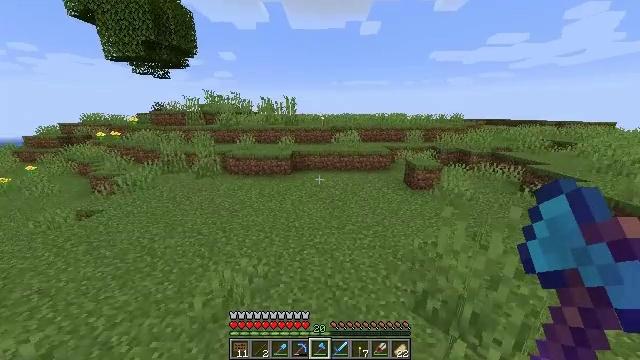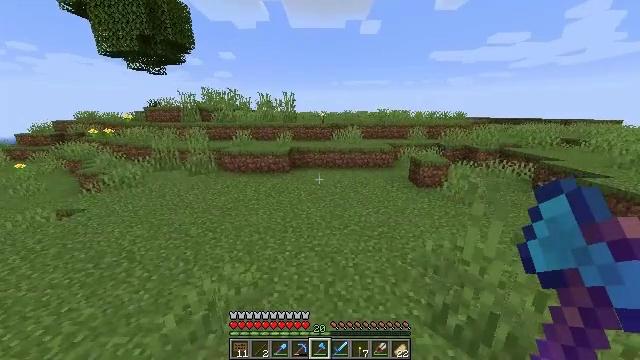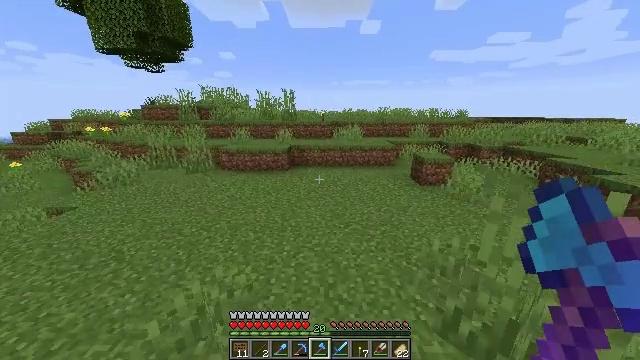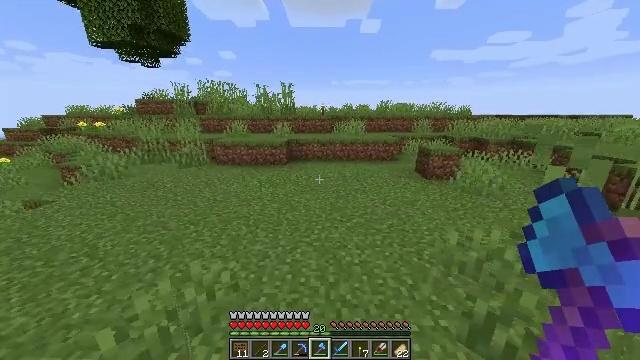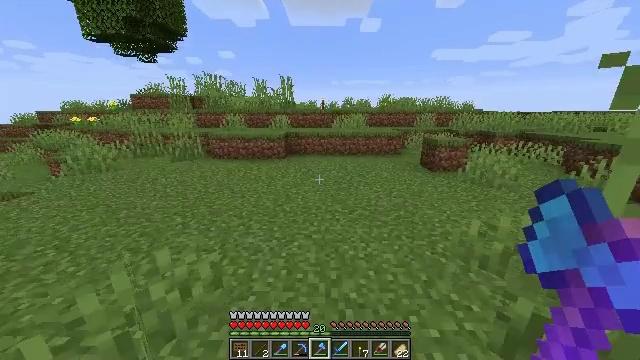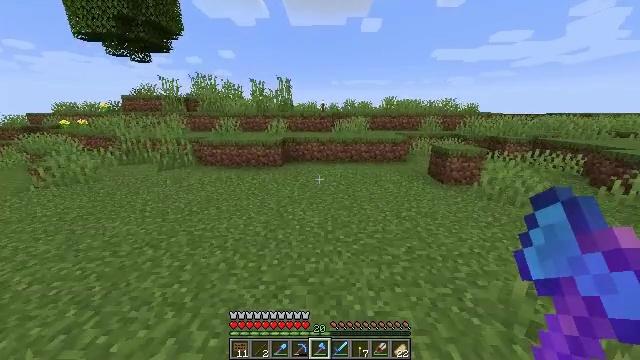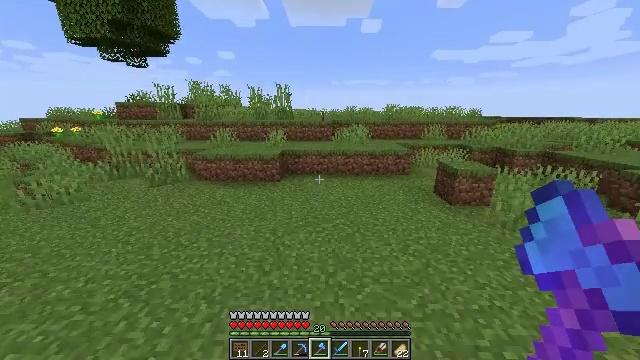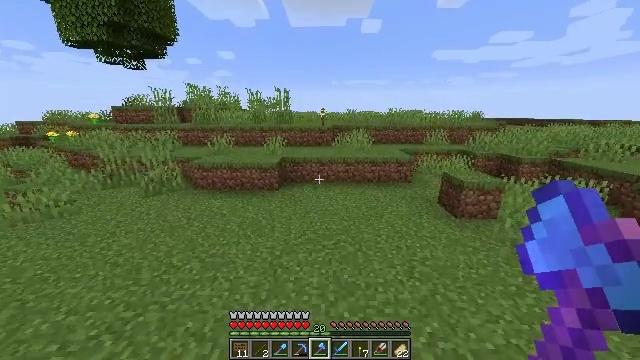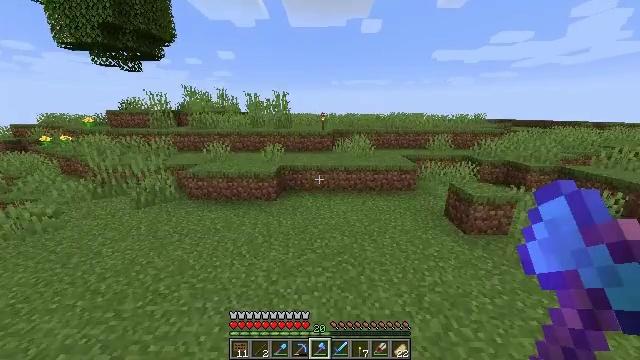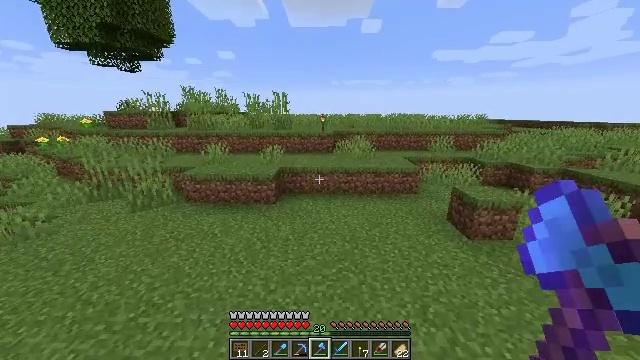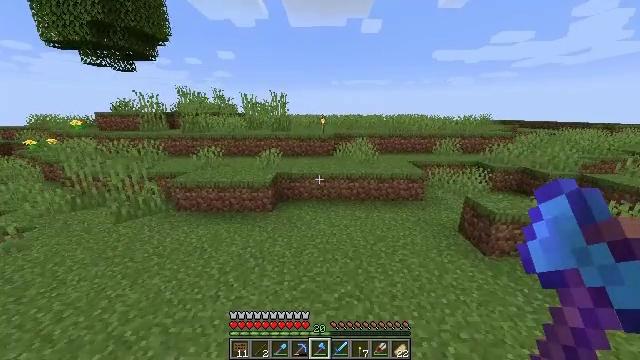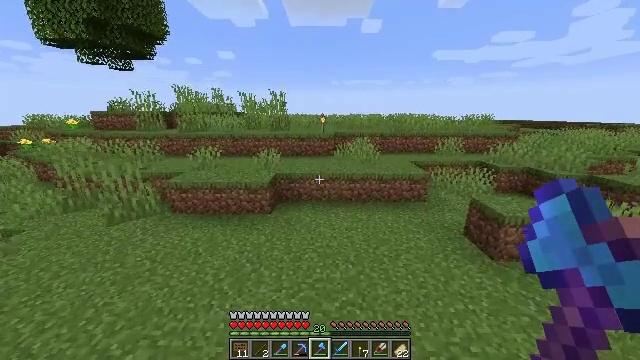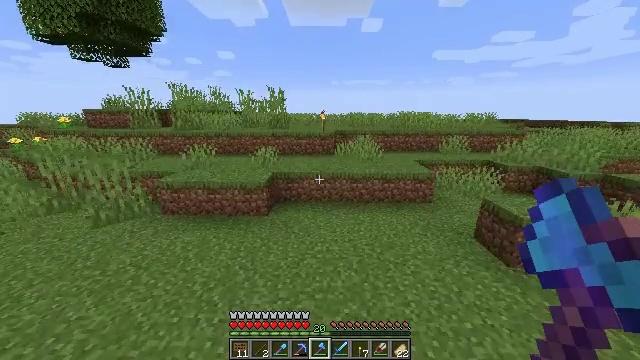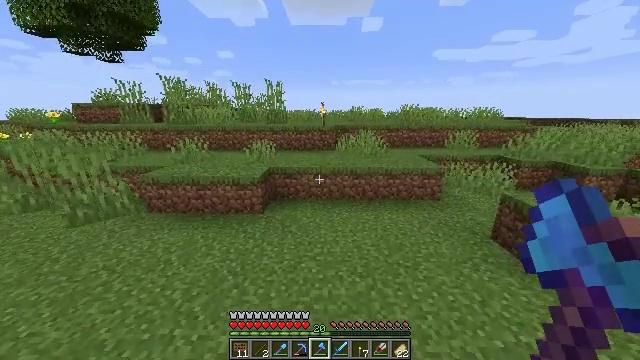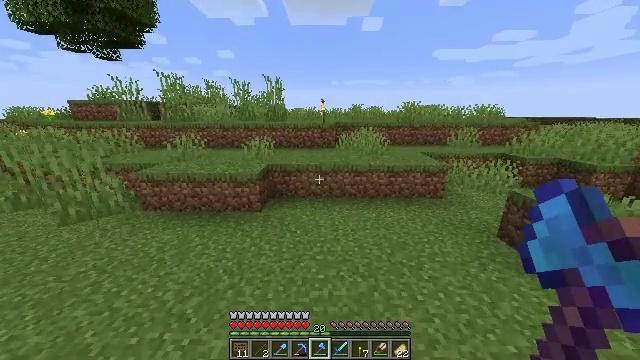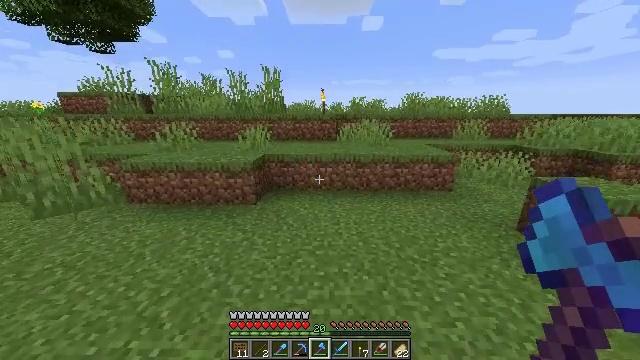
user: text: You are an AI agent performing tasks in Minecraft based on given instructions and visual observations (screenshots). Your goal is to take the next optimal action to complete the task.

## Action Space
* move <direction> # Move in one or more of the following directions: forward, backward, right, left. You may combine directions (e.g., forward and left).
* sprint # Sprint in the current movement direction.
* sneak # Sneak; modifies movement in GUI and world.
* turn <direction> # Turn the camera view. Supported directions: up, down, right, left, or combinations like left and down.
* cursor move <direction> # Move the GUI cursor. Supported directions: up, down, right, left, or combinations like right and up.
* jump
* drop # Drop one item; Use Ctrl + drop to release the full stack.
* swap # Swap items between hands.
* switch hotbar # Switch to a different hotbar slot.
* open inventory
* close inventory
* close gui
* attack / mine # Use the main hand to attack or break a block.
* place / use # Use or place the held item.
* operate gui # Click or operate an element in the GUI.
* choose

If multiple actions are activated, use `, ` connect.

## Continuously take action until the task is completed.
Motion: motion action
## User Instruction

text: Remove the torch from its spot.
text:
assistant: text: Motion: move forward, jump
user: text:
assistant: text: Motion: move forward, jump
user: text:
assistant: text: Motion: move forward, jump
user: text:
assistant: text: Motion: move forward, jump
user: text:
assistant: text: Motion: move forward, sprint, jump
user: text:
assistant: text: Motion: move forward, sprint, jump
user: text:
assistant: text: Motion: move forward, sprint, jump
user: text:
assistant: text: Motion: move forward, sprint, jump
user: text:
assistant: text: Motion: move forward, jump
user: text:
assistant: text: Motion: move forward, jump
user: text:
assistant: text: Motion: move forward, jump
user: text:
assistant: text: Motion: move forward, jump
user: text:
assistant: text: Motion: move forward, jump
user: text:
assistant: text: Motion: move forward, jump
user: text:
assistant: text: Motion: move forward, jump
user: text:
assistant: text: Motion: move forward, jump
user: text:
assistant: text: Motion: move forward, sprint, jump
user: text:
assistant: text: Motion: move forward, sprint, jump
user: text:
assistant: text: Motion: move forward, sprint, jump
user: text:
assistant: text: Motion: move forward, sprint, jump
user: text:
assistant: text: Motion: move forward, jump
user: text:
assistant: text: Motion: move forward, jump
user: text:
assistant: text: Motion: move forward, jump
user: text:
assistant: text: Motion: move forward, jump
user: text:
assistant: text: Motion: move forward, turn left and down, jump
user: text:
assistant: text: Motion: move forward, turn left and down, jump
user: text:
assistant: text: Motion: move forward, sprint, turn left and down, jump
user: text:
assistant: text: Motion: move forward, sprint, jump
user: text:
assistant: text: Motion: move forward, sprint, jump
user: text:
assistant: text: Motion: move forward, sprint, jump